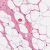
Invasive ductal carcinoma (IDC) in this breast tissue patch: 0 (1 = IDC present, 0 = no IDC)